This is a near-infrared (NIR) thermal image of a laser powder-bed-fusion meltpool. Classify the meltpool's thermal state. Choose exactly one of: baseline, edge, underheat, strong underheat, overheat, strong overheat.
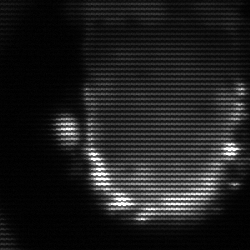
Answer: baseline